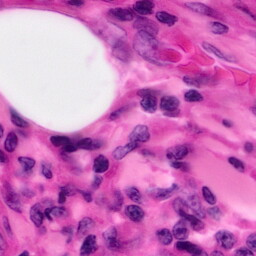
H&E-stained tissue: Pancreatic